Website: crate-barrel
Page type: customer-info-address
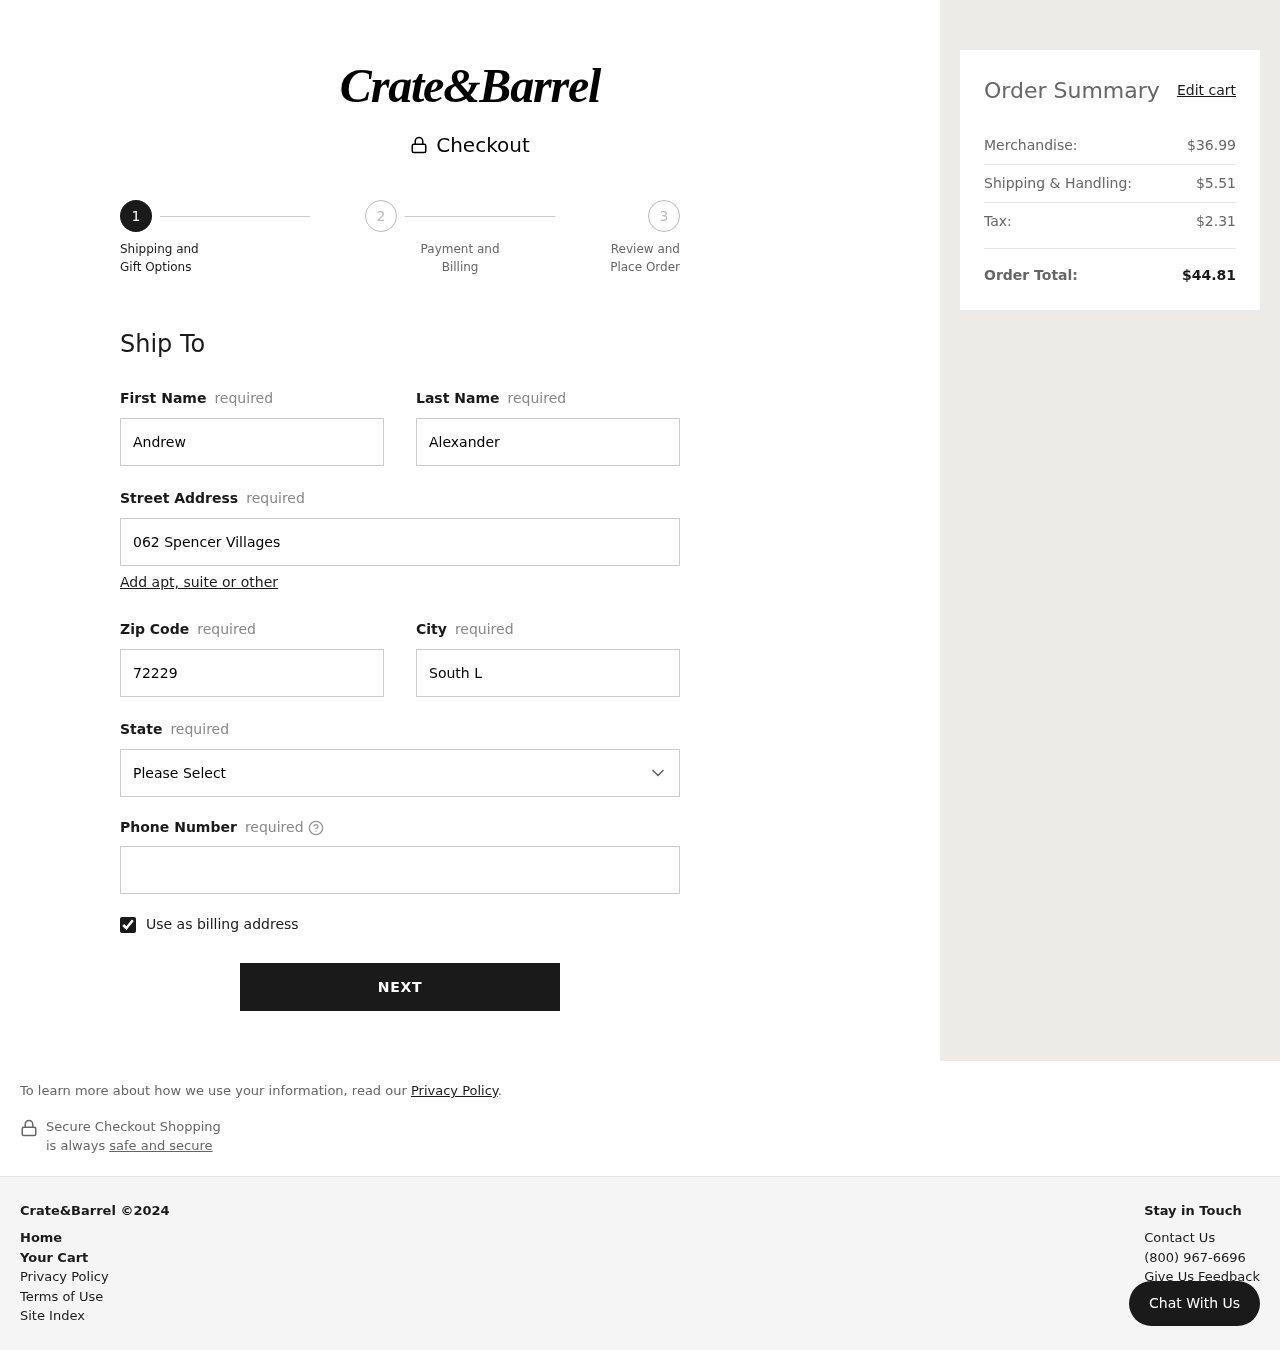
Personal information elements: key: PII_CITY
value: South Laura
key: PII_FIRSTNAME
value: Andrew
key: PII_LASTNAME
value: Alexander
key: PII_PHONE
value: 5299369553
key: PII_POSTCODE
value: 72229
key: PII_STATE
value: Alaska
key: PII_STREET
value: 062 Spencer Villages
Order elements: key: ORDER_SUBTOTAL
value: $36.99
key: ORDER_SHIPPING_COST
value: $5.51
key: ORDER_TAX
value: $2.31
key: ORDER_TOTAL
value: $44.81